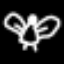
Label: angel